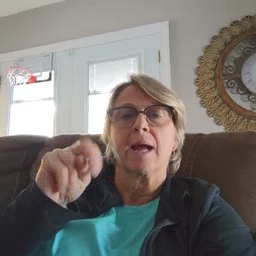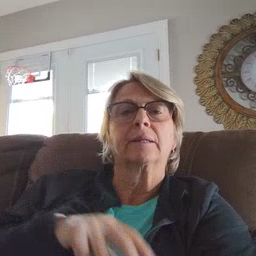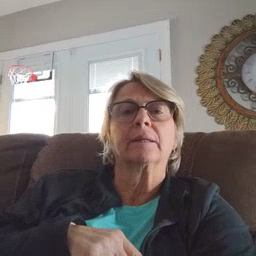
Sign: hen